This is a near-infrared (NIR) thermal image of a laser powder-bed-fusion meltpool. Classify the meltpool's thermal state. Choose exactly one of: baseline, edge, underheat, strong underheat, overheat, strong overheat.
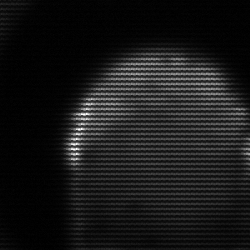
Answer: edge